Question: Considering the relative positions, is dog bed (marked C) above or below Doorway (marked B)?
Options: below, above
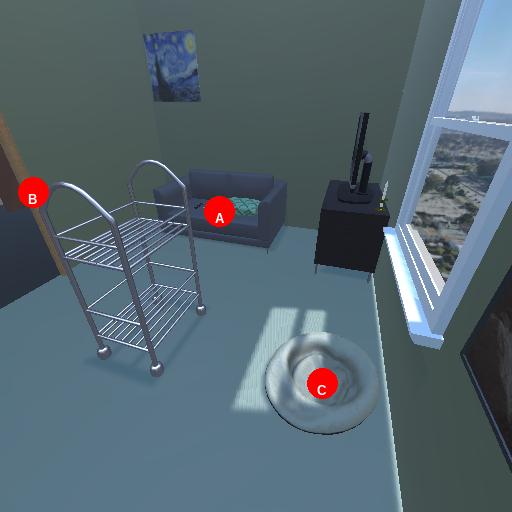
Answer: below